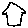
Label: house